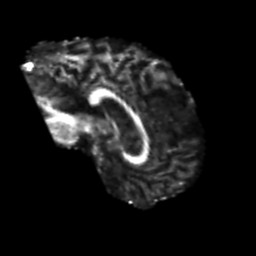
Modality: FA
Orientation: sagittal
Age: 52
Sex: male
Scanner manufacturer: siemens
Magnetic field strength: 3 T
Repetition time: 4.999 s
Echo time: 0.07946 s